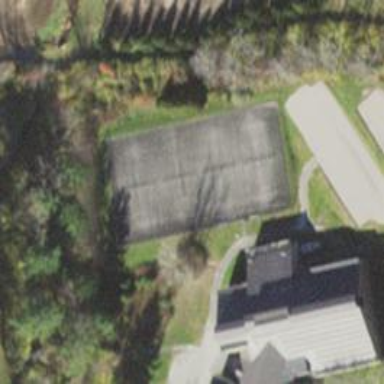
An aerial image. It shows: Tennis court on the leisure land pitch.